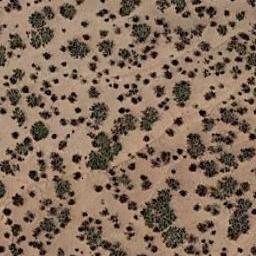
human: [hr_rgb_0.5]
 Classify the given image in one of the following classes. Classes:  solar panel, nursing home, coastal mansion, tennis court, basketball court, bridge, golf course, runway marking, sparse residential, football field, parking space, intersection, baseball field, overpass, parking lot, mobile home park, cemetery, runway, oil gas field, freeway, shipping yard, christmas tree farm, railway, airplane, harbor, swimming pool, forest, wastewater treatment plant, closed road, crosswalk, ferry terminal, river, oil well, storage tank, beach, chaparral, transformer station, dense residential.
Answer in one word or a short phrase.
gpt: chaparral